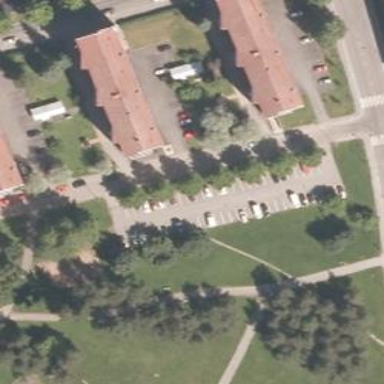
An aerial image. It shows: Parking area with surface.